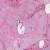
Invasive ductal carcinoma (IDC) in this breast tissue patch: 1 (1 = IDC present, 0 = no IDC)